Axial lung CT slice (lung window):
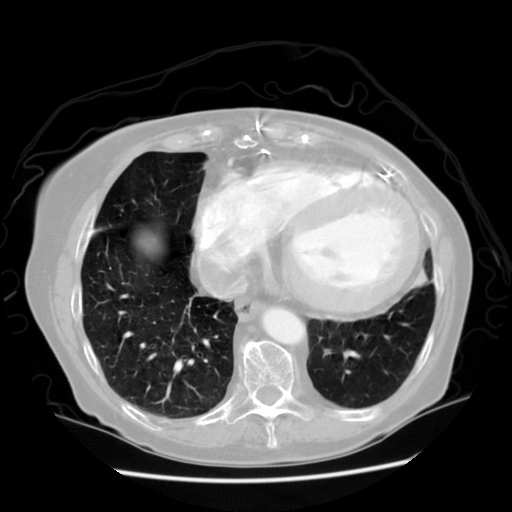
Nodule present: no